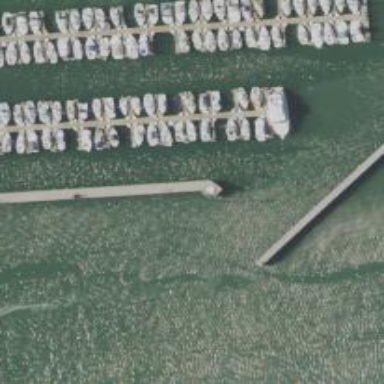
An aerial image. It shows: Man-made pier.